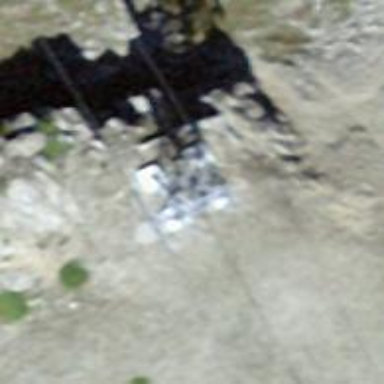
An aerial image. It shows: Pylon for aerialway.